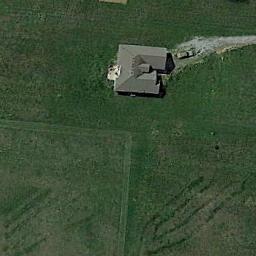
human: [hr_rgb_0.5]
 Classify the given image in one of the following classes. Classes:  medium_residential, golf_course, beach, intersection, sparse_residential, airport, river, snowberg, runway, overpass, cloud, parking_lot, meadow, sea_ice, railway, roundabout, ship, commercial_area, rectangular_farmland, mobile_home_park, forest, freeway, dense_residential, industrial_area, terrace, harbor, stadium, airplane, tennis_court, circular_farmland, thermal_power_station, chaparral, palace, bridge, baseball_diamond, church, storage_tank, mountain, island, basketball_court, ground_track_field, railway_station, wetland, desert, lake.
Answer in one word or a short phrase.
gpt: sparse_residential